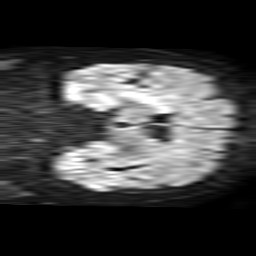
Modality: TRACE
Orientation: coronal
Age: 75
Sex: female
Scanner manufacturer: philips
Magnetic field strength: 1.5 T
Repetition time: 3.382 s
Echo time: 0.09431 s